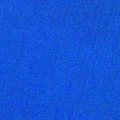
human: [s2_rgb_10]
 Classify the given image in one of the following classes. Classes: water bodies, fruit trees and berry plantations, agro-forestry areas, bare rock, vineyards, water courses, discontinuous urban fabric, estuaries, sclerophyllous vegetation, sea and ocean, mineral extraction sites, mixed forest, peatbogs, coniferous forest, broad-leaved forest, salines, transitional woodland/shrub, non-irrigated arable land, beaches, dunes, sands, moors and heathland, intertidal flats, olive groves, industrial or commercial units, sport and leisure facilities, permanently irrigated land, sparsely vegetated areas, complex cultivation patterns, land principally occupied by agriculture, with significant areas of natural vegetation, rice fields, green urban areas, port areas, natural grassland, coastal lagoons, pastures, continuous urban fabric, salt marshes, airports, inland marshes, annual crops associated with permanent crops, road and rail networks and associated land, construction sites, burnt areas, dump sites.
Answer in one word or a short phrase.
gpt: sea and ocean